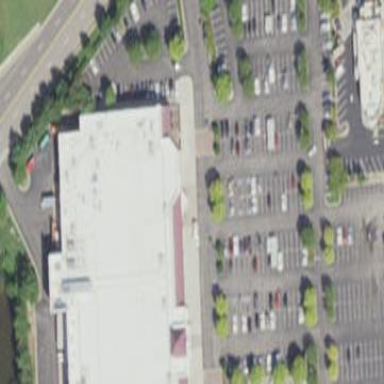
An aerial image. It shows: Building that houses supermarket.